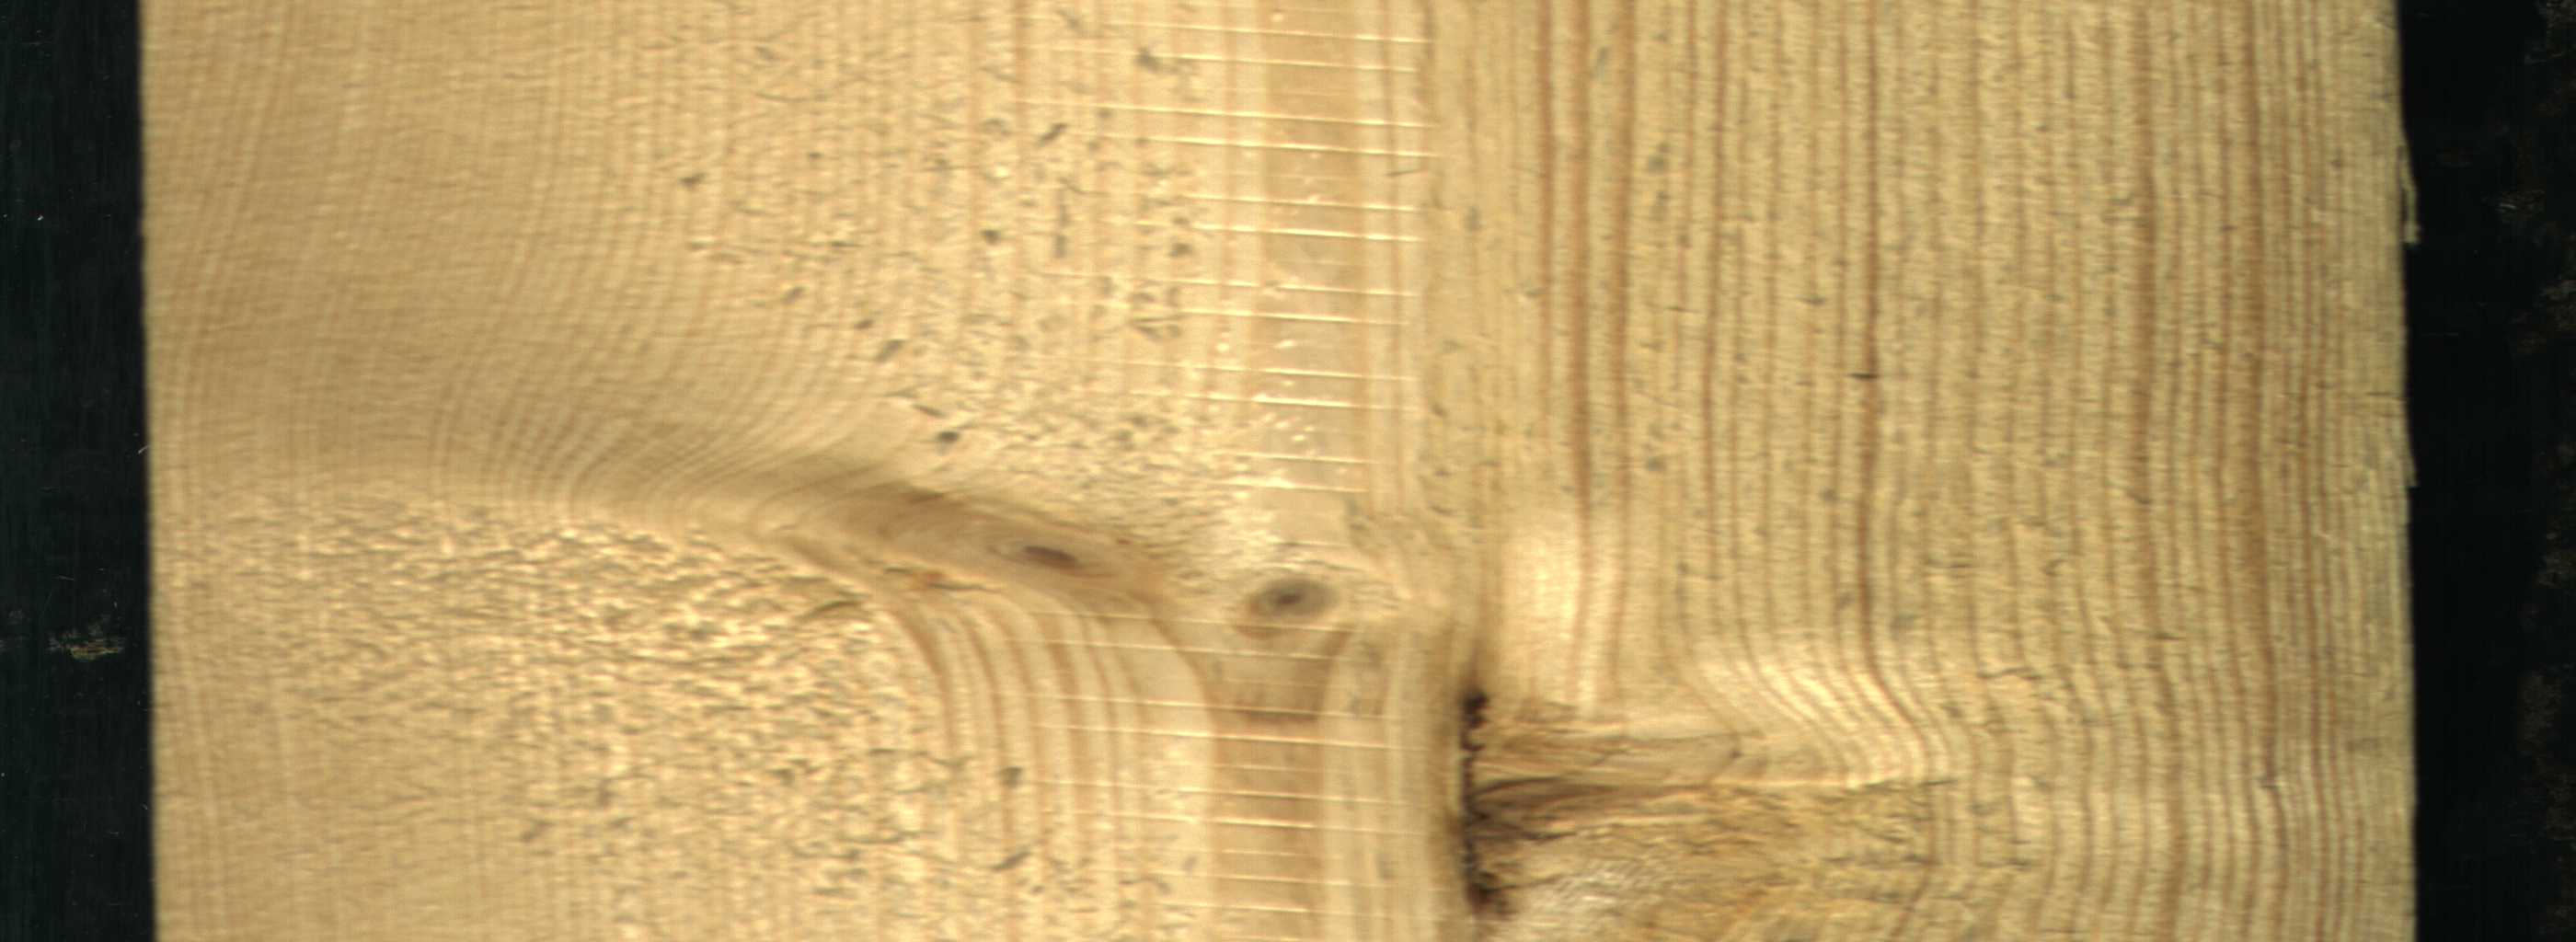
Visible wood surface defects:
resin
Live_Knot
Live_Knot